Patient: sex M, age 71
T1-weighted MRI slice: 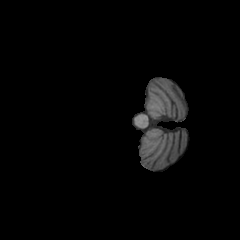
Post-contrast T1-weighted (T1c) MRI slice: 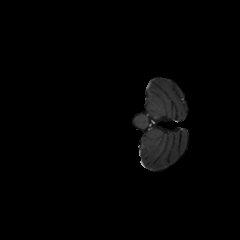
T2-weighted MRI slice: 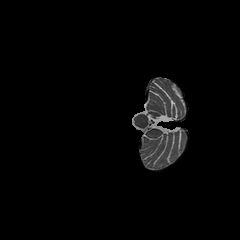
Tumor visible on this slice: no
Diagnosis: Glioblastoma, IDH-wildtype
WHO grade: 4